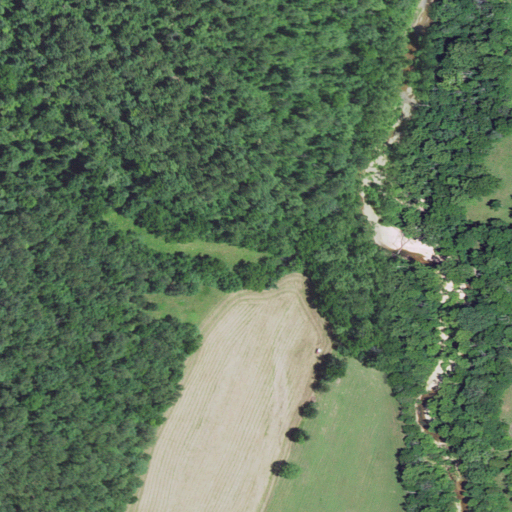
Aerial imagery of valley in Missouri named Smallen Hollow containing deciduous forest and pasture